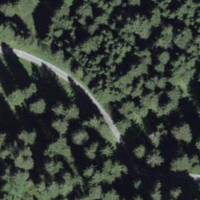
EUNIS habitat code: 43
Species observed at this site:
Pieris napi
Periparus ater